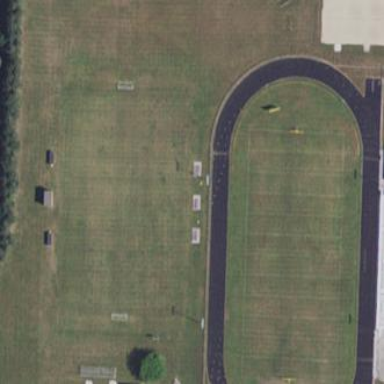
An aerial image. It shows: Track in leisure land.